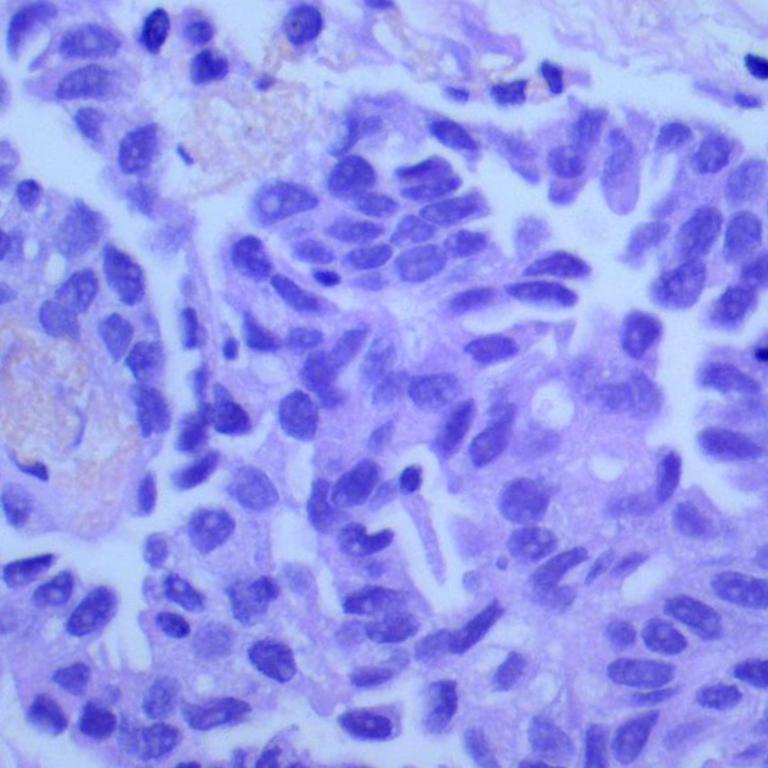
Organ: lung
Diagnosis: adenocarcinomas